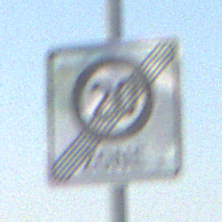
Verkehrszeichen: EndeZone20
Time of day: MorningAfternoon
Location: Outdoor (Special)
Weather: Clear
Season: NotSpecified
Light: Natural